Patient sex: M
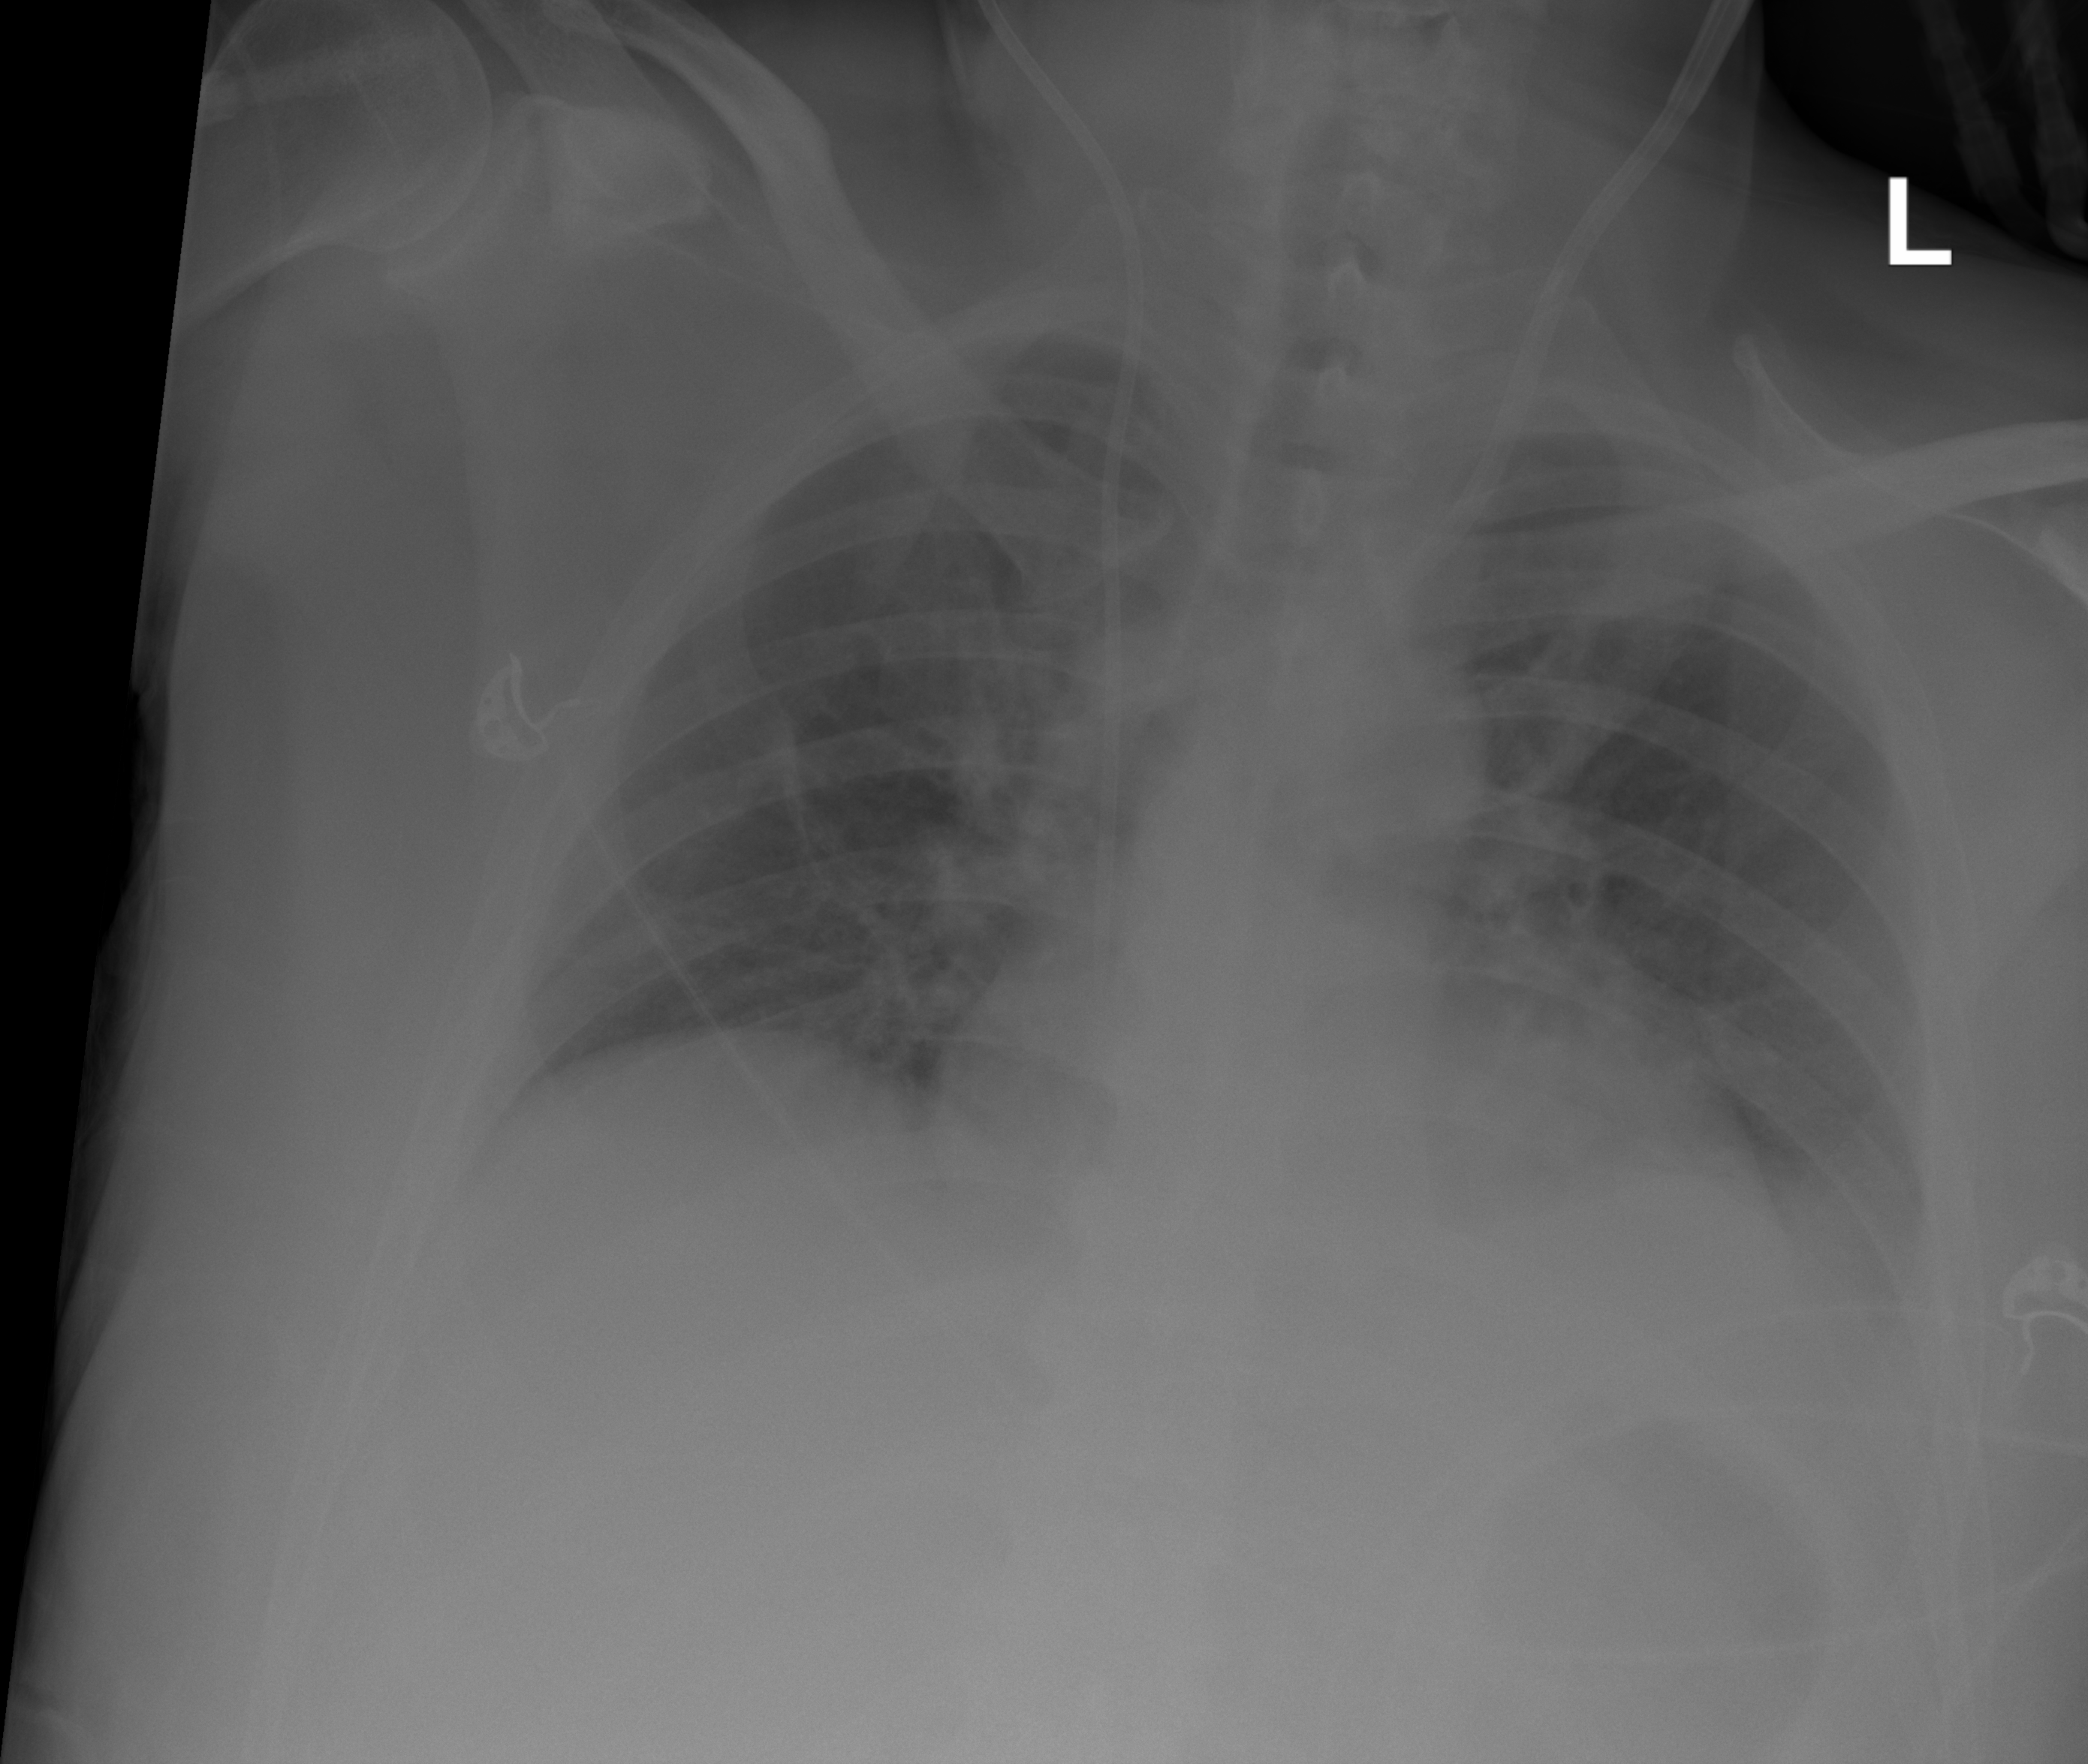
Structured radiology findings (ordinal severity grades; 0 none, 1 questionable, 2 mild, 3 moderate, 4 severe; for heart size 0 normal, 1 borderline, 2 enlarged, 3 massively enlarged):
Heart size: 0
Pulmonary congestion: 2
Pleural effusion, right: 2
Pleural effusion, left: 2
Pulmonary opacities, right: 2
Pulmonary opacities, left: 2
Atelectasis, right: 0
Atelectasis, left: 0